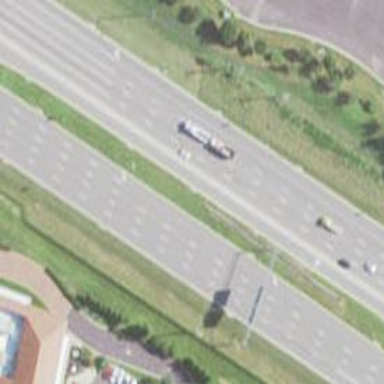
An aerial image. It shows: Trunk link road with asphalt surface.